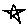
Label: star